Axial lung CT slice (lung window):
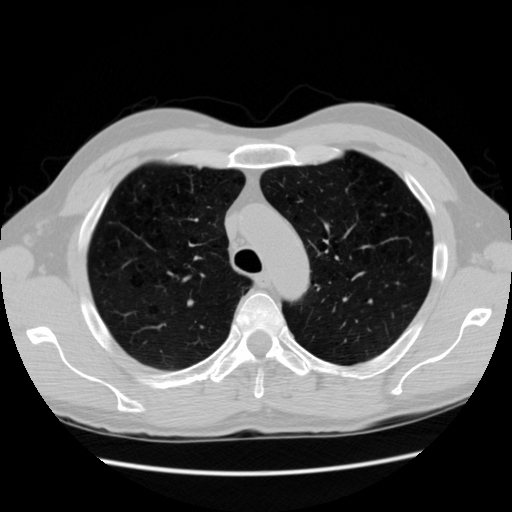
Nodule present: no